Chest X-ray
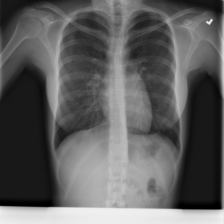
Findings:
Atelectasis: negative
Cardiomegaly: negative
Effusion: negative
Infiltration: negative
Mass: negative
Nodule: positive
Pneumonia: negative
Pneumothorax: negative
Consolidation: negative
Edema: negative
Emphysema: negative
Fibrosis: negative
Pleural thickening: negative
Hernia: negative